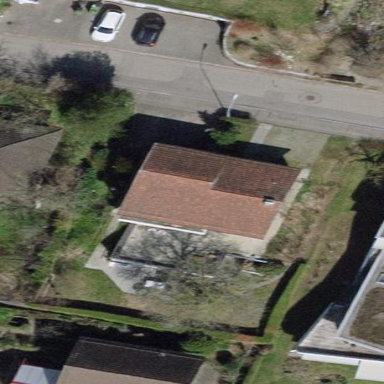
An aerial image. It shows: Simple house.